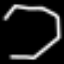
Label: octagon